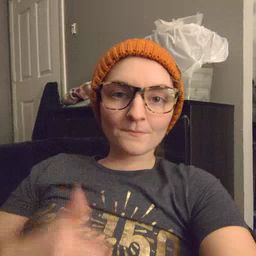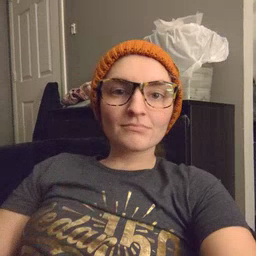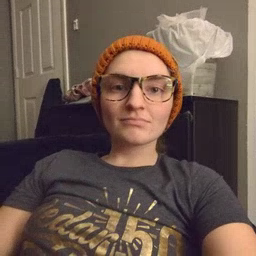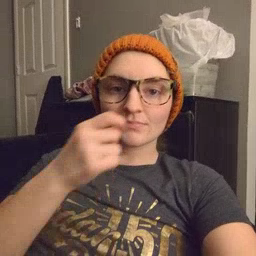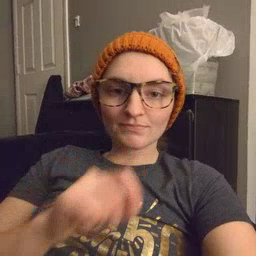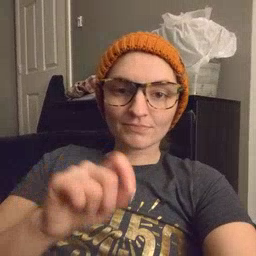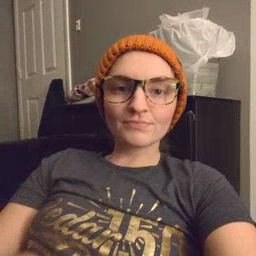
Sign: pencil